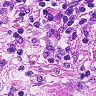
Metastatic tissue present: yes